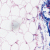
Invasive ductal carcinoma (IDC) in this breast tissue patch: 0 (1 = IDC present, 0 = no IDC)